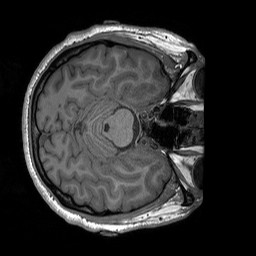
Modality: T1w
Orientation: axial
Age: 28
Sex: male
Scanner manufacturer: siemens
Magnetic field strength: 3 T
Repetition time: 1.9 s
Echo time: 0.00227 s